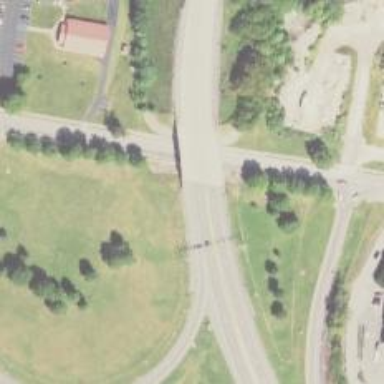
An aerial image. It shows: Primary link highway crossing bridge.